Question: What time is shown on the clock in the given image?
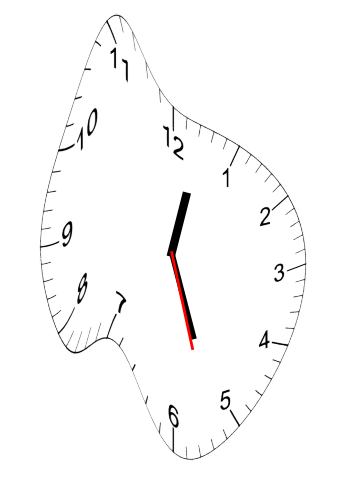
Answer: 12:26:27